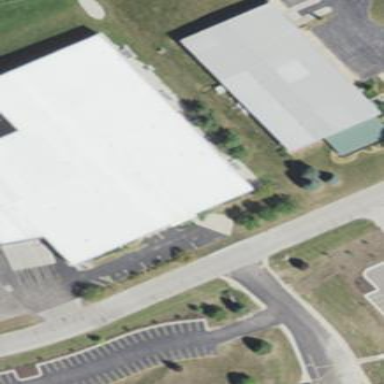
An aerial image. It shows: Industrial building.